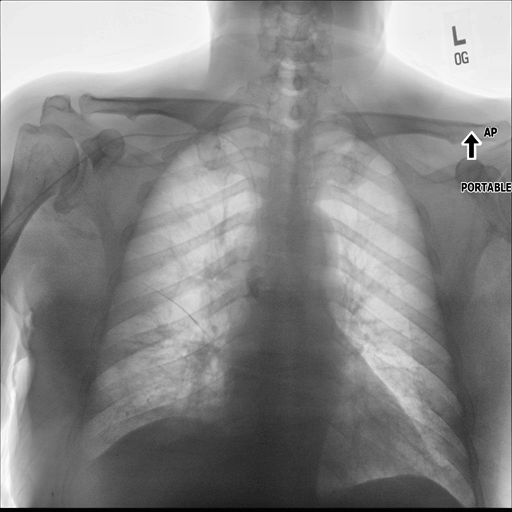
Finding: NORMAL